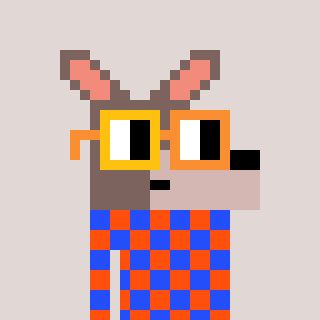
a pixel art character with square yellow and orange glasses, a kangaroo-shaped head and a orange-colored body on a warm background